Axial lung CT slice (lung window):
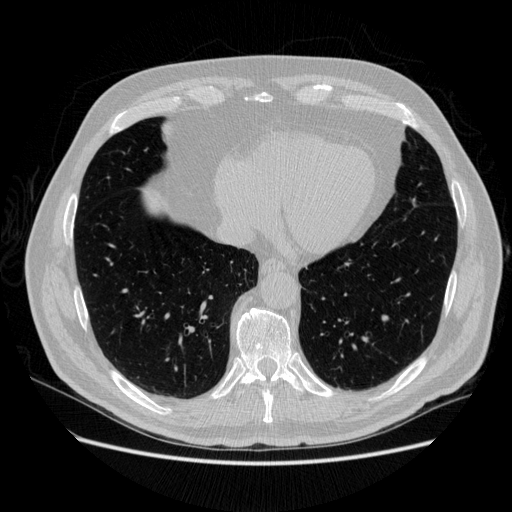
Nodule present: no